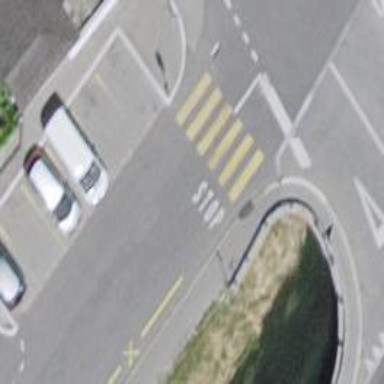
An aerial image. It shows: Uncontrolled road crossing.